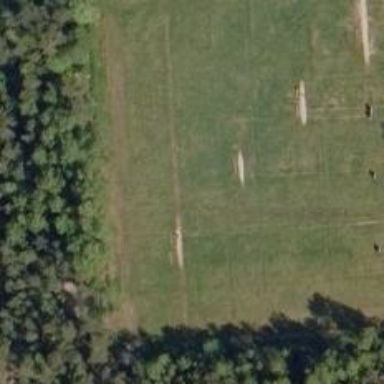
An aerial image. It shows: Archery range along path.